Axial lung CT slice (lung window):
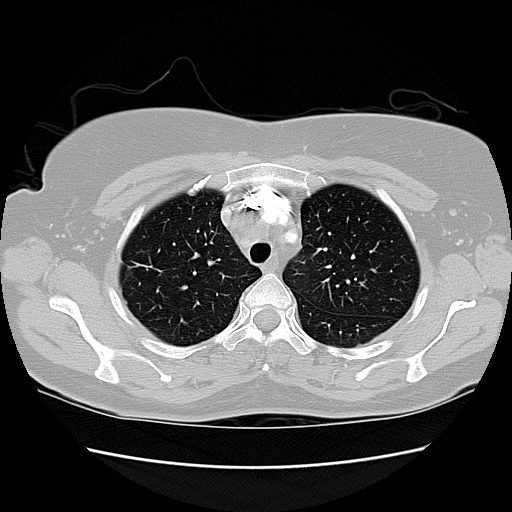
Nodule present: no